Field crop: maize
Growth stage: 2
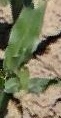
Species: maize